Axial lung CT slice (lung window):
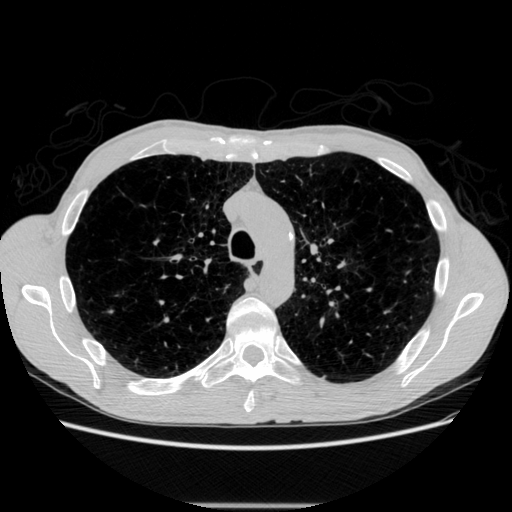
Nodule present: no